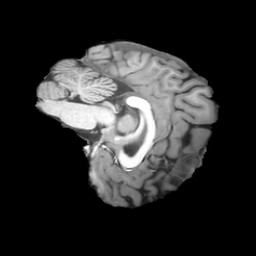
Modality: T1w
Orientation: sagittal